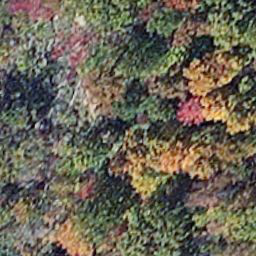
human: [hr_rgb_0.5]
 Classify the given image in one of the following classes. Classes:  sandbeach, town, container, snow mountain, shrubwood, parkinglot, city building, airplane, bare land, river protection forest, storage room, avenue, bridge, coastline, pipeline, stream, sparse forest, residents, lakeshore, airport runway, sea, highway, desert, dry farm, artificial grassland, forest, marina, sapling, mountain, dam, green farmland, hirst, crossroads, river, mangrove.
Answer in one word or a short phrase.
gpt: mangrove